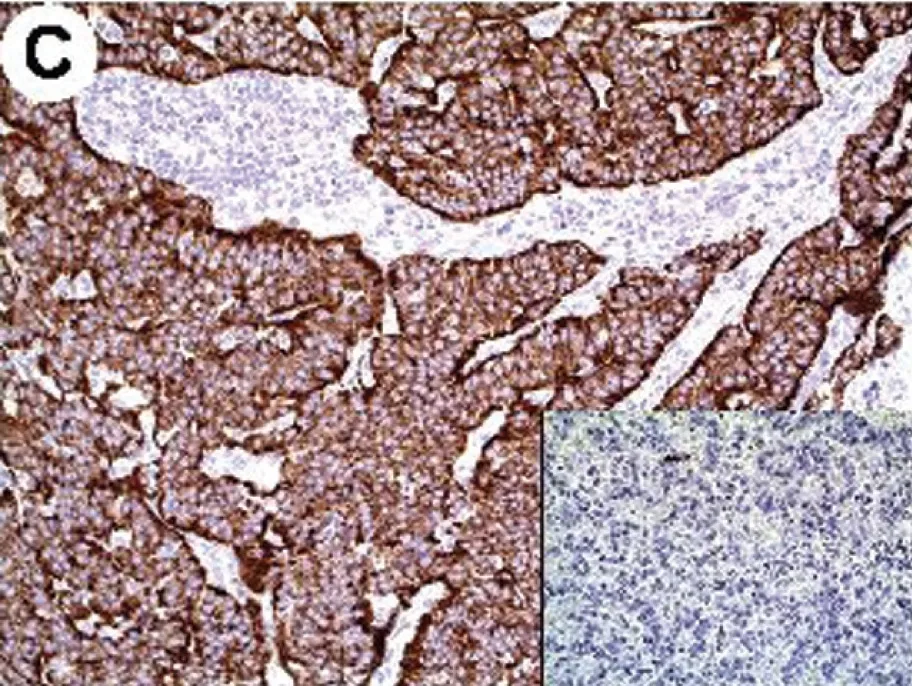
Case 1. Microscopy of the resected tumour in patient 1. , diffuse immunoreactivity for synaptophysin. But only focal for chromogranin A.
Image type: pathology (immunostaining)